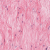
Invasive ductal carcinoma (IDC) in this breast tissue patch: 0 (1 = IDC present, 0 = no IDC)